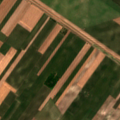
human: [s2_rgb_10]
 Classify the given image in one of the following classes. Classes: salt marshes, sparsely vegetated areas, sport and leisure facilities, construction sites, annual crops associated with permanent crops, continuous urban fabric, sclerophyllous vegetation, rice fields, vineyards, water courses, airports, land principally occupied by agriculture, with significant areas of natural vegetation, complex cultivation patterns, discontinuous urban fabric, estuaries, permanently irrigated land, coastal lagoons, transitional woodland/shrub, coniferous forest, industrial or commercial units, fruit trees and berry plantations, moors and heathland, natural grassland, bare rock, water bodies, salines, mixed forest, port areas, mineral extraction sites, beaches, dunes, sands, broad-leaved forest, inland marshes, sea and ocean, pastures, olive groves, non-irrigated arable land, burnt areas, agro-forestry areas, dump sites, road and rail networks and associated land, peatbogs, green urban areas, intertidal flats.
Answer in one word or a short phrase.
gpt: non-irrigated arable land